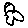
Label: car